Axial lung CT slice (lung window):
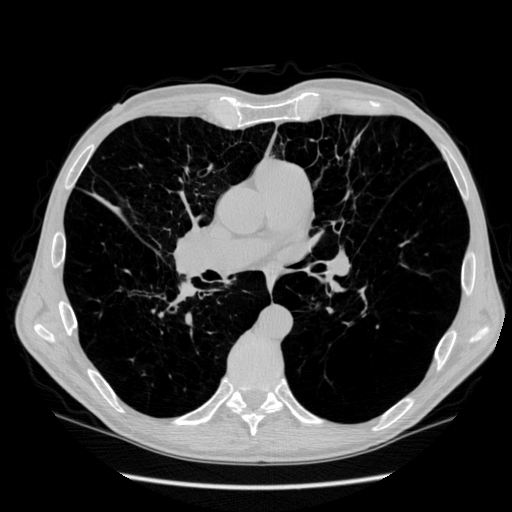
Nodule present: no